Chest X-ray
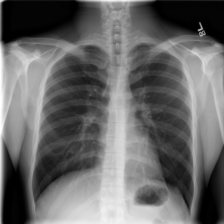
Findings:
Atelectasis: negative
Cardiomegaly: negative
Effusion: negative
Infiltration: negative
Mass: negative
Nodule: negative
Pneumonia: negative
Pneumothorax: negative
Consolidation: negative
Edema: negative
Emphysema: negative
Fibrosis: negative
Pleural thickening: negative
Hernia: negative